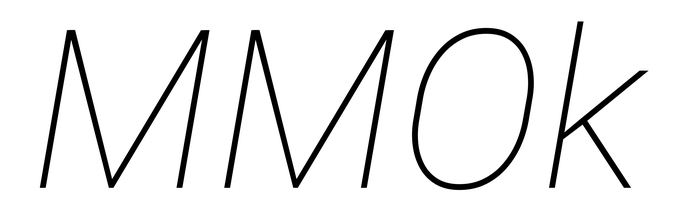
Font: Roboto-Italic_Thin_Italic